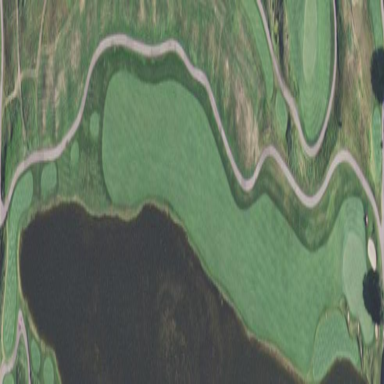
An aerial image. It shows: Area with grass used as rough in golf course.